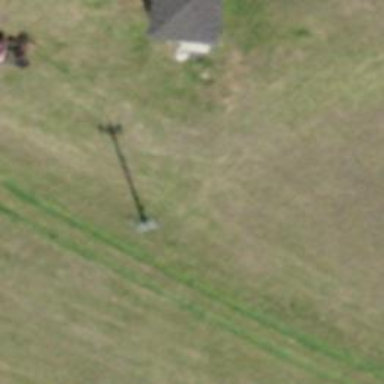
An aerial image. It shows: Minor power line.